Field crop: maize
Growth stage: 2
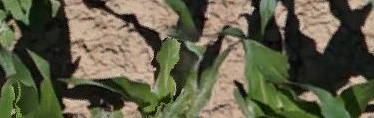
Species: maize